Question: I want to the convert an spinning angle on an Circle converted to another system. The Source System is seen on the left and the target on the right. With which operation can I convert these angles?

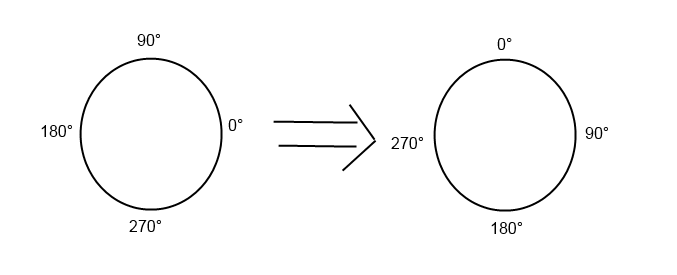
Answer: '''
double rightAngle = 90 - leftAngle;
if (rightAngle < 0)
rightAngle += 360;
'''